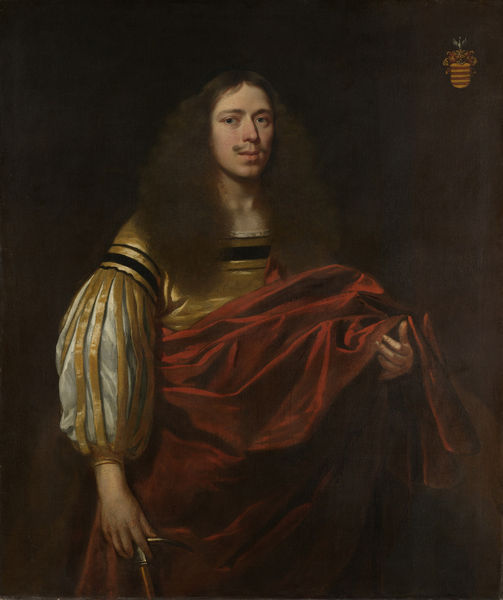
Titel: Johan Servaes van Limburg (1632-98). Deken van het kapittel van Sinte Marie te Utrecht
Künstler: Cornelis (II) Janssens van Ceulen
Standort: Amsterdam
Institution: Rijksmuseum
Schlagwörter: mann, rot, jung, seide, wappen